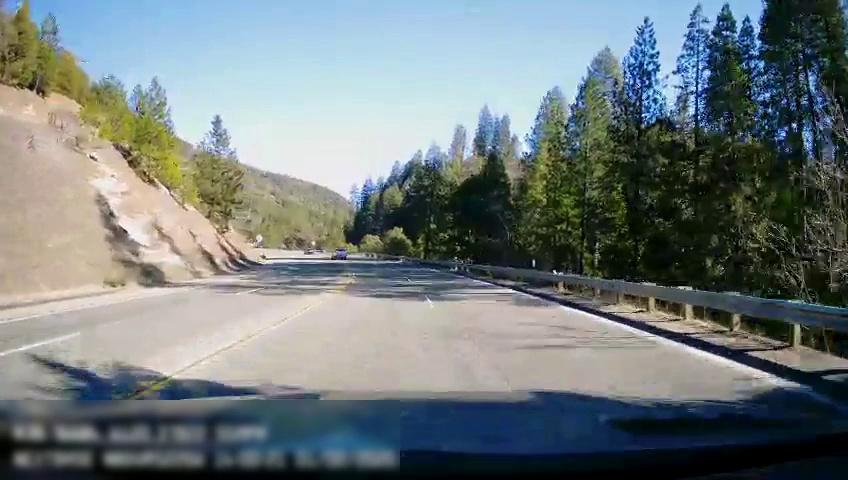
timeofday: Day
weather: Sunny
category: Drivable Space
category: Drivable Space
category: Vehicles | Truck
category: Lanes | Opposite Lane
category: Lanes | Current Lane
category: Lanes | Opposite Lane
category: Lanes | Current Lane
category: Lanes | Current Lane
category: Lanes | Opposite Lane